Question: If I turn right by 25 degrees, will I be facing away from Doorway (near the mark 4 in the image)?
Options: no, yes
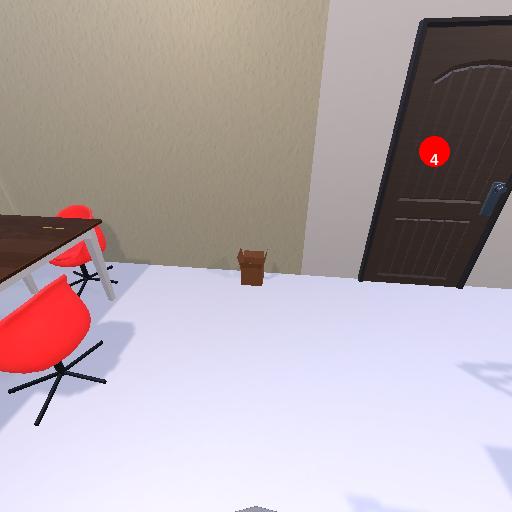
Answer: no